Question: This was a quiz last week. I thought the answer of the question below is Line:3 . However, the Instructor told me that Line 4 is better. I still don't get why? and leads to another question, how do I know my best increment ?

The second question I would like to ask, I've searched a lot and all I find was finding the complexity of a code which is not related to this.
I hope you guys clear everything to me.
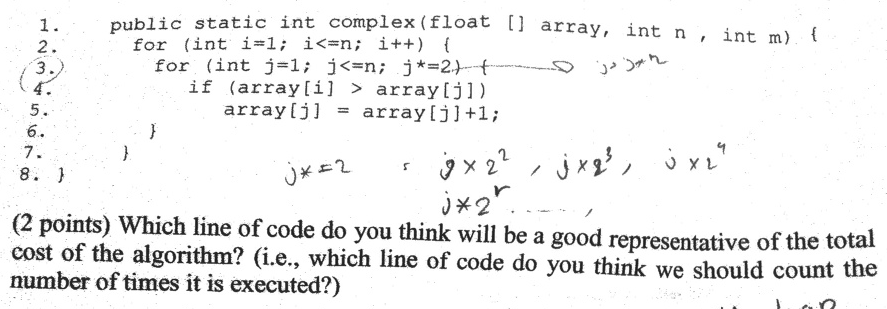
Answer: When you multiply an integer by 2 the compiler will automatically translate it to a right shift operation (which is very efficient). Also, it is more expensive to compare floating point numbers than it is to compare integers. Since the number of times line 4 is going to be executed is the same as the number of times line 3 gets executed, line 4 will be the best representative of the total cost.
The total cost of the code
'''
= total cost of comparing i with n and incrementing i +
total cost of comparing j with n and right shifting j +
total cost of comparing two floats +
total cost of incrementing a float
<= c1*n + c2*n*n/2 + c3*n*n/2 + c4\sum_{1 <= i <= n, 1 <= k <= n/2}d(i,2k),
where d(i, j) is 1 if array[i] > array[j] and 0 otherwise.
<= c1*n + c2*n^2 + c3n^2 + c4n^2
<= c*n^2 for some constant c
'''